Question: I'm trying to make a chess game using react. I am using chessboardjsx and chess.js. I am working with an online tutorial:
<URL>
In this, they use ShortMove to handle moves, but it gives me an error when I try to import it because it's not in Chess.js. Maybe I'm doing something stupid but I think it was removed or changed in Chess.js.
Here is an image to show the issue.

I tried to use Move rather than ShortMove, but Move needs a bunch of properties like color, piece, flag, and sans, which ShortMove doesn't need. Here's the error I get.<URL>
Can someone tell me if there is an alternative or how I can make Move work? Thanks in advance!
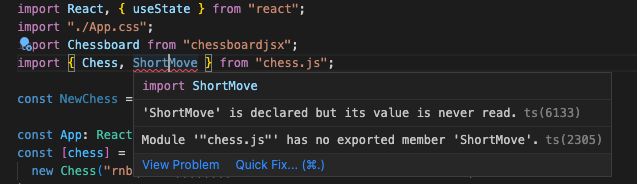
Answer: ShortMove is a Typescript type, if you are not using Typescript you don't need to worry about that and can remove it.
If you ARE using typescript and they do not show up you should made sure that in addition to installing the Library from with 'npm install chess.js' you also installed the types by running:
'npm install -D @types/chess.js'
from the commandline
That command comes from the instalation instructions here:
<URL>